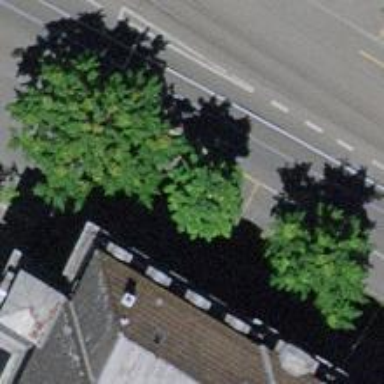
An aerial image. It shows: Avenue of trees.